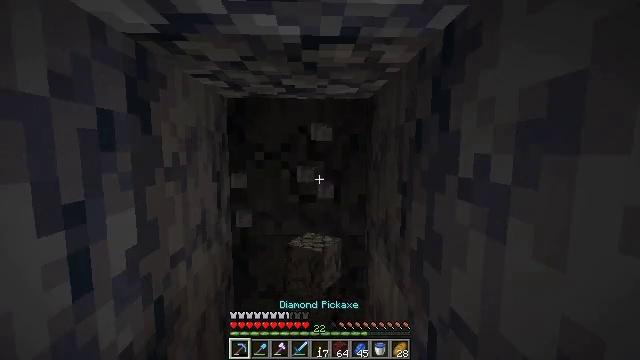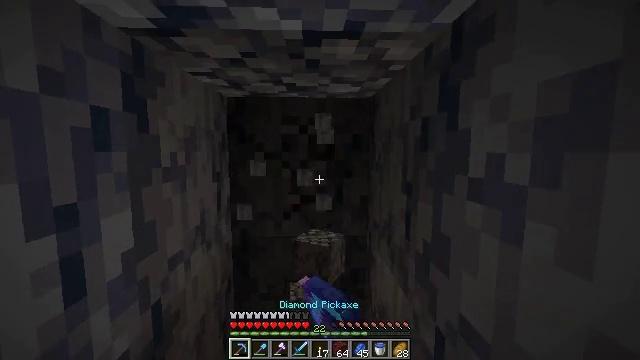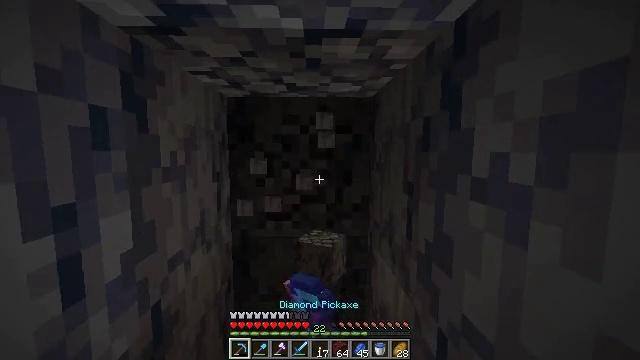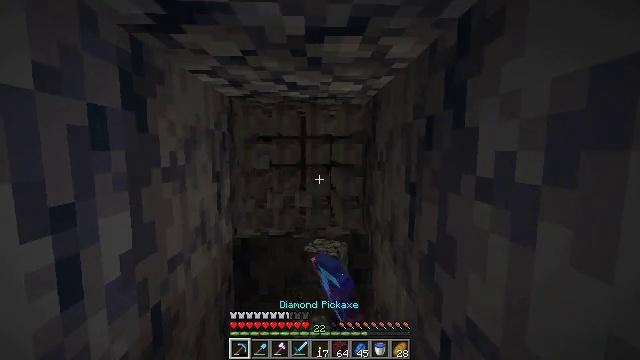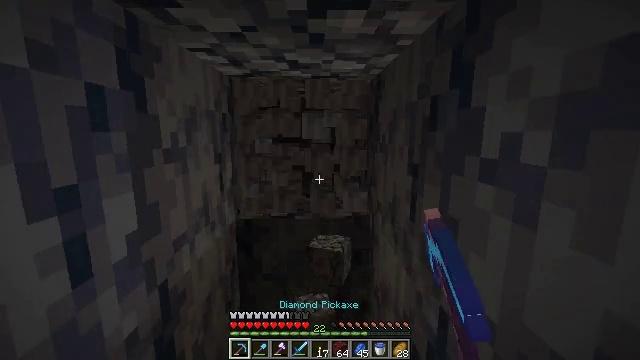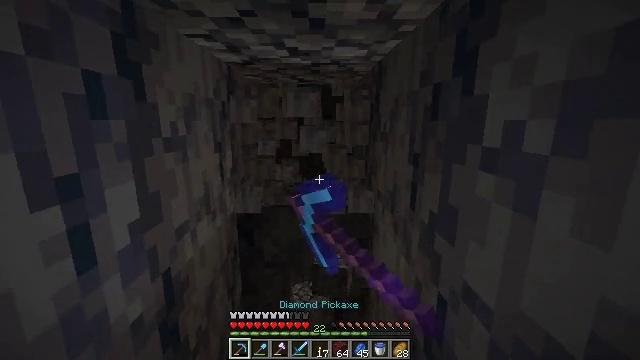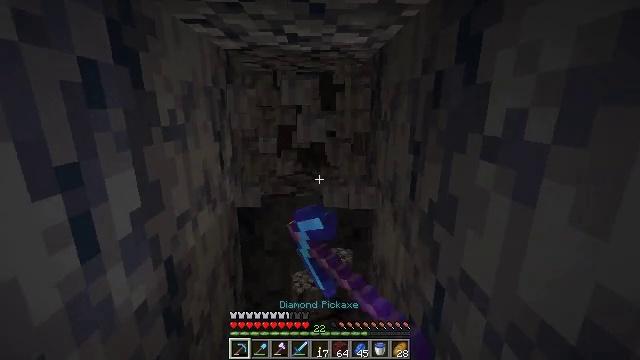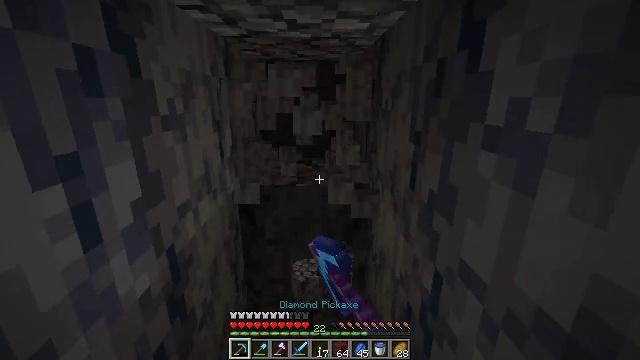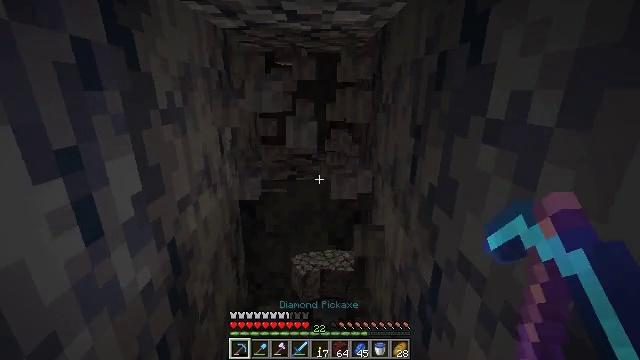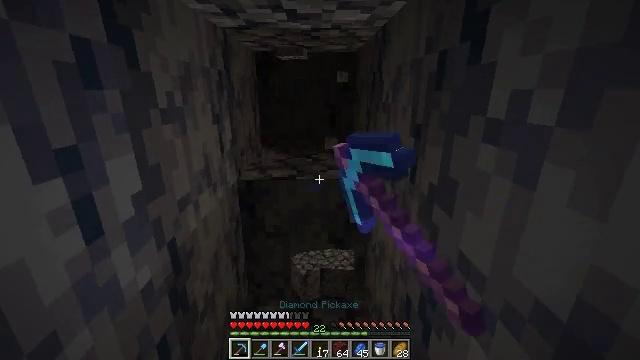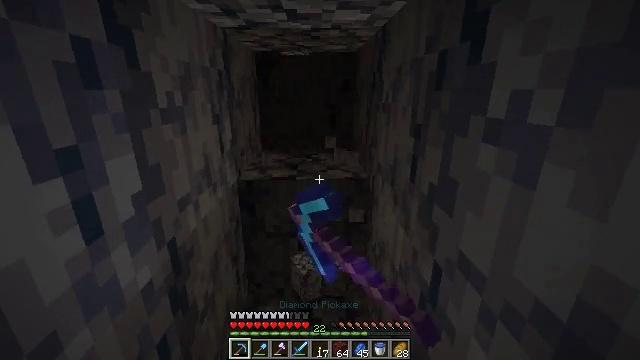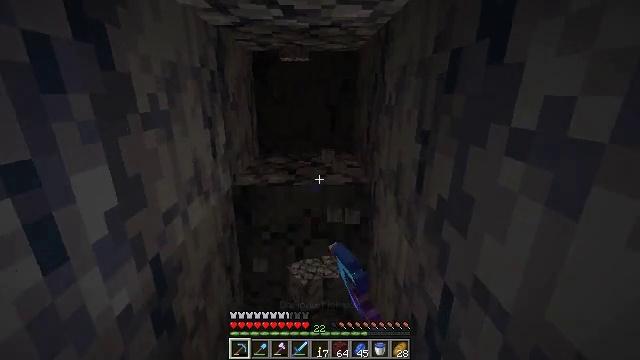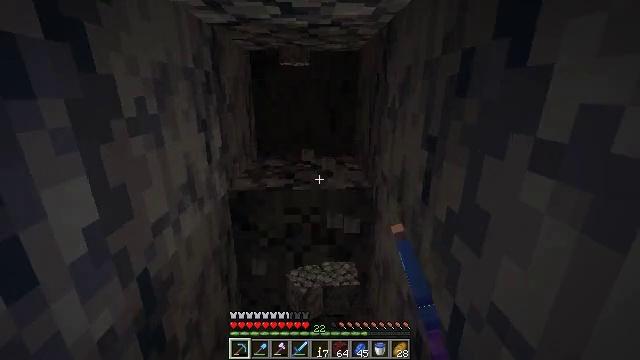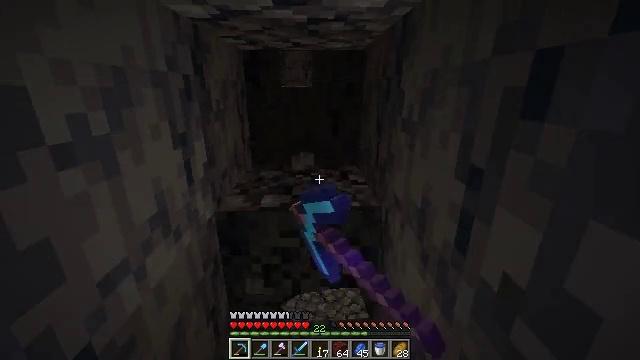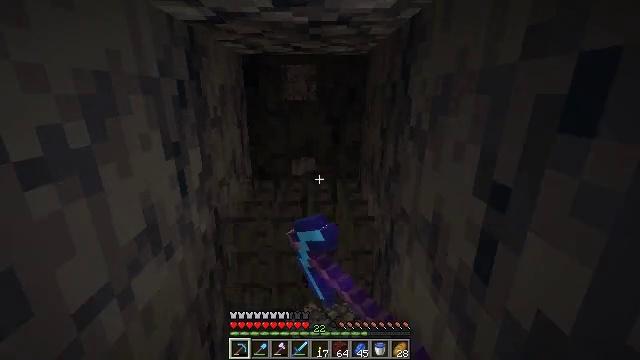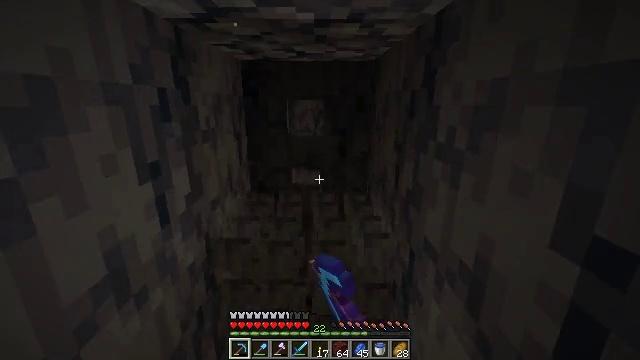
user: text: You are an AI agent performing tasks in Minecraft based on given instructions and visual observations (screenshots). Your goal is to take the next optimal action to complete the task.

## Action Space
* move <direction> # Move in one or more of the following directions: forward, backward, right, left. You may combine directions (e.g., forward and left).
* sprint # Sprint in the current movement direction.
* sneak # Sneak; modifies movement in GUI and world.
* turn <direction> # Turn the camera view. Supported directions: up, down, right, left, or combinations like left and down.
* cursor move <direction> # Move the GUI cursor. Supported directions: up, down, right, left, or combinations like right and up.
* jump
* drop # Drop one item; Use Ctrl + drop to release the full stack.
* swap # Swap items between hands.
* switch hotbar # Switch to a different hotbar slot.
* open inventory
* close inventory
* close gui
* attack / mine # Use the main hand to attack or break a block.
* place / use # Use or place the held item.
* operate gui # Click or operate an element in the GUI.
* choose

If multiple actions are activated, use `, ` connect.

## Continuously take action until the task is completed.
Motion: motion action
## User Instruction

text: Break the basalt block.
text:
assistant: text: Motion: attack / mine
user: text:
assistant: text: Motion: attack / mine
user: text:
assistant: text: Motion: attack / mine
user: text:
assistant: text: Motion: turn down, attack / mine
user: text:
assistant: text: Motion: turn down, attack / mine
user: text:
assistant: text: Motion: turn down, attack / mine
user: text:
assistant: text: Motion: turn down, attack / mine
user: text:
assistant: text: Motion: turn down, attack / mine
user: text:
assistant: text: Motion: attack / mine
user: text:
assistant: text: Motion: attack / mine
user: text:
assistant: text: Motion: move forward, attack / mine
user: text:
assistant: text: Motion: move forward, attack / mine
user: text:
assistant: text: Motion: move forward, attack / mine
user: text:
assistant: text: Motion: move forward, attack / mine
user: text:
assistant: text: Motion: move forward, turn up, attack / mine
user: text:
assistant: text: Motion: turn up, attack / mine
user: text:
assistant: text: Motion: turn up, attack / mine
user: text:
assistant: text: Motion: turn up, attack / mine
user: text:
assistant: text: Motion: turn up, attack / mine
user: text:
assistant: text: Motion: turn up, attack / mine
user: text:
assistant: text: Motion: turn up, attack / mine
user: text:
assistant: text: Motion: attack / mine
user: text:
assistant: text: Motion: attack / mine
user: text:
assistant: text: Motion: attack / mine
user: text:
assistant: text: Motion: attack / mine
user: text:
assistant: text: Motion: turn down, attack / mine
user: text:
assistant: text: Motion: turn down, attack / mine
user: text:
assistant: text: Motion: turn down, attack / mine
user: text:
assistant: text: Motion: turn down, attack / mine
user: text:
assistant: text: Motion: turn down, attack / mine